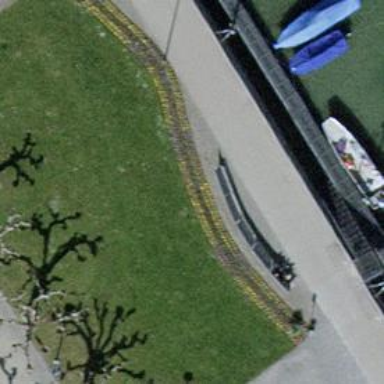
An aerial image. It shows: Brown bench.